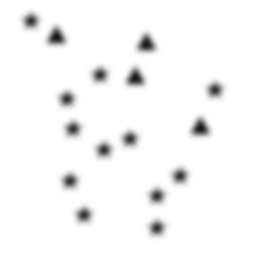
Squares: 0
Triangles: 4
Stars: 12
Total shapes: 16